【题型】解答题　【知识点】平面几何　【难度】easy
在矩形$ABCD$中，$AB = 8$，$AD = 10$。点$E$、$F$分别在边$AB$、$BC$上，$AF \perp DE$，垂足为点$H$。

(1) 求$AF:DE$的值；

(2) 当$HF = 2EH$时，求$AE$的长；

(3) 连接$CH$，如果$\triangle CDH$是等腰三角形，求$\angle EDC$的正切值。
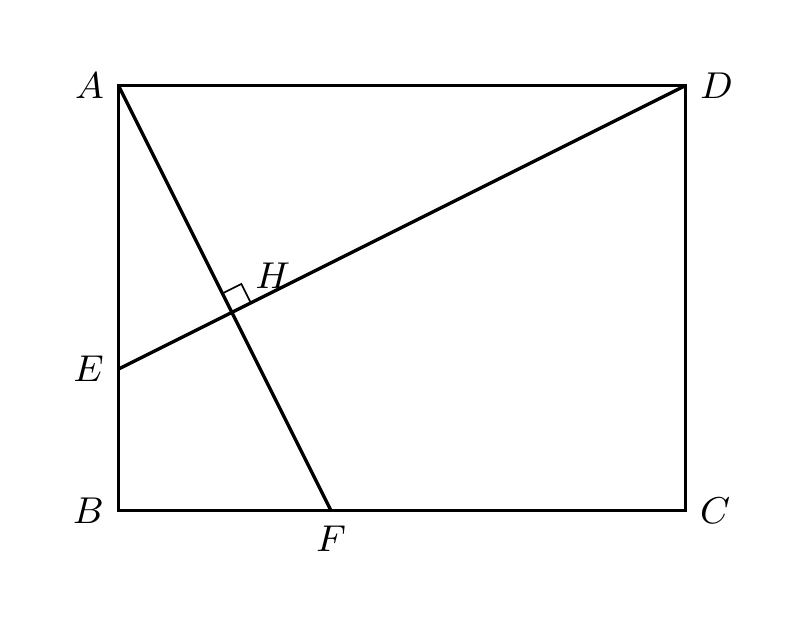
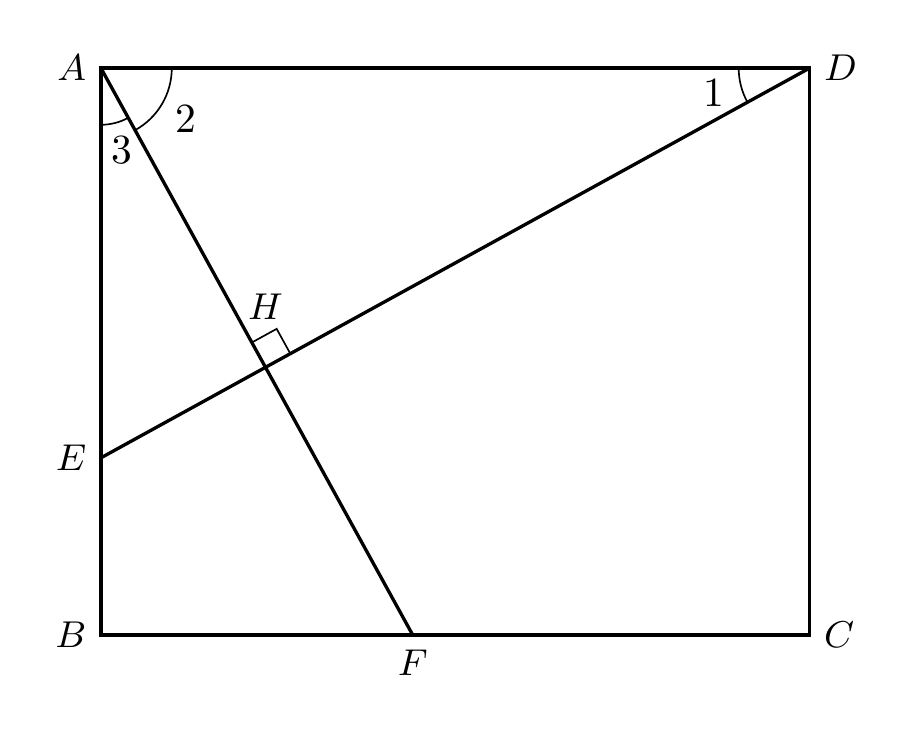
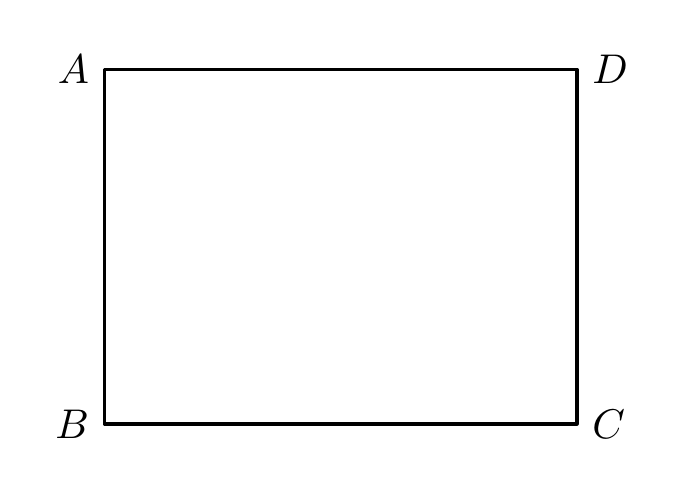
【解答】
【答案】(1)$\frac{4}{5}$

(2)$5$

(3)$\frac{4}{3}$或$\frac{8}{5}$或$2$

【分析】(1) 先由矩形的性质证明$\triangle ABF \backsim \triangle DAE$，即可得$\frac{AF}{DE} = \frac{AB}{AD} = \frac{4}{5}$；

(2) 延长$DE$、$CB$交于$M$，设$AE = x$，由$\triangle ABF \backsim \triangle DAE$得$\frac{BF}{AE} = \frac{AB}{AD} = \frac{4}{5}$，则$BF = \frac{4}{5}x$，证明$\triangle AEH \backsim \triangle MFH$得$\frac{EH}{HF} = \frac{AE}{MF} = 2$，进而得$MF = 2x$，$BM = \frac{6}{5}x$，再由$AD \parallel BM$得$\frac{AE}{BE} = \frac{AD}{BM}$，进而可得关于$x$的一元二次方程，解方程即可；

(3) 分三种情况：$^{\textcircled{1}}$ 当$CD = DH = 8$时；$^{\textcircled{2}}$ 当$CD = CH$时；$^{\textcircled{3}}$ 当$DH = CH$时；根据三种情况分别画图求解即可。

【解析】(1) 解：在矩形$ABCD$中，$\angle B = \angle ADC = \angle BAD = 90^\circ$，

$\because AF \perp DE$，

$\therefore \angle 1 + \angle 2 = \angle 2 + \angle 3 = 90^\circ$，

$\therefore \angle 1 = \angle 3$，

$\therefore \triangle ABF \backsim \triangle DAE$，

又$\because AB = 8$，$AD = 10$，

$\therefore \frac{AF}{DE} = \frac{AB}{AD} = \frac{4}{5}$；

(2) 解：延长$DE$、$CB$交于$M$，

设$AE = x$，

$\because \triangle ABF \backsim \triangle DAE$，

$\therefore \frac{BF}{AE} = \frac{AB}{AD} = \frac{4}{5}$，

则$BF = \frac{4}{5}x$，

$\because \angle MEB = \angle AEH$，$\angle MBE = \angle AHE = 90^\circ$，

$\therefore \triangle AEH \backsim \triangle MFH$，

$\therefore \frac{EH}{HF} = \frac{AE}{MF} = 2$，
$\tan\angle EDC = \tan\angle AED = \frac{AD}{AE} = \frac{10}{5} = 2$。
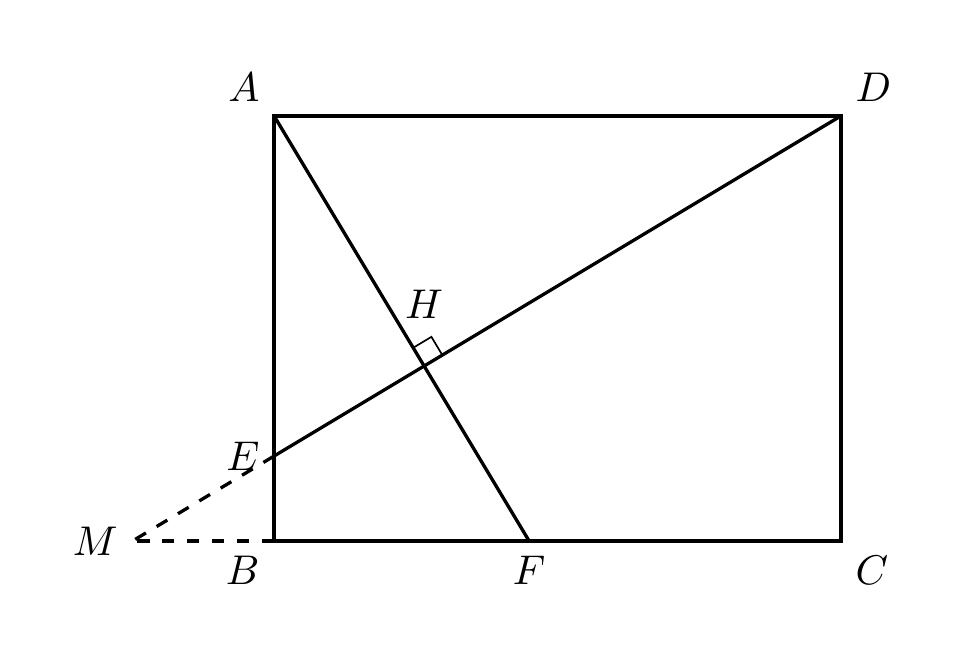